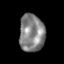
Tissue: skin
Cell type: Epithelial cells
Senescence score: 0.2835
Nuclear area (px): 931
Mean DAPI intensity: 131.175